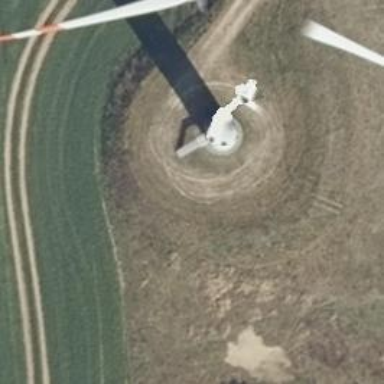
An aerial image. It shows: Wind generator of the horizontal axis type made by Vestas.